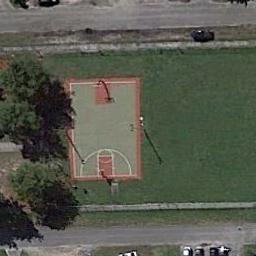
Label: basketball_court